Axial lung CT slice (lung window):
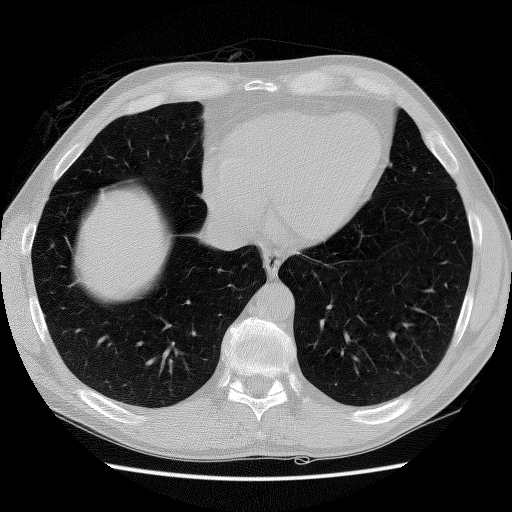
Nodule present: no